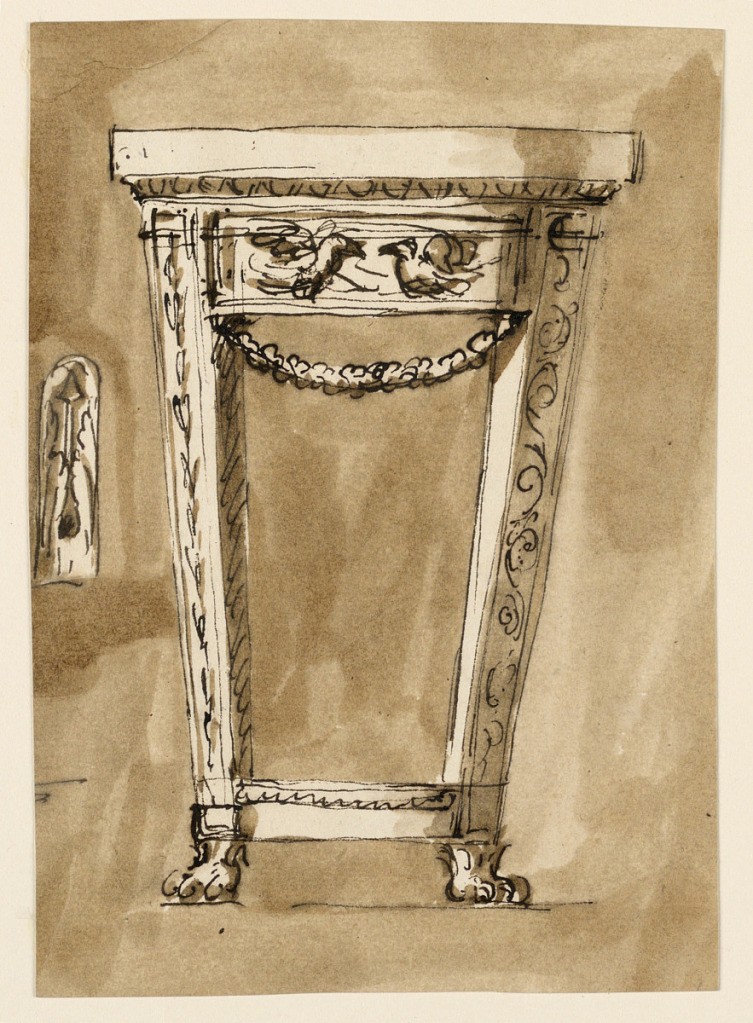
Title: Console table
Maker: Giuseppe Barberi, Italian, 1746–1809
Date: ca. 1795
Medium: Pen and brown ink, brush and brown wash on off-white laid paper
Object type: Drawing
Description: Slightly curved. Supported by two pillars with lion's feet. They are connected below and above; above by a board with two symmetrical birds and a festoon below it. The top is shaped like two cornices. At left, sketch of a detail with an acanthus motif and some strokes, belonging to other projects.